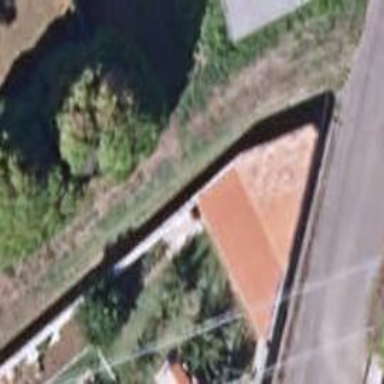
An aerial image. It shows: Fence is in the image.